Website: macys
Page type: receipt
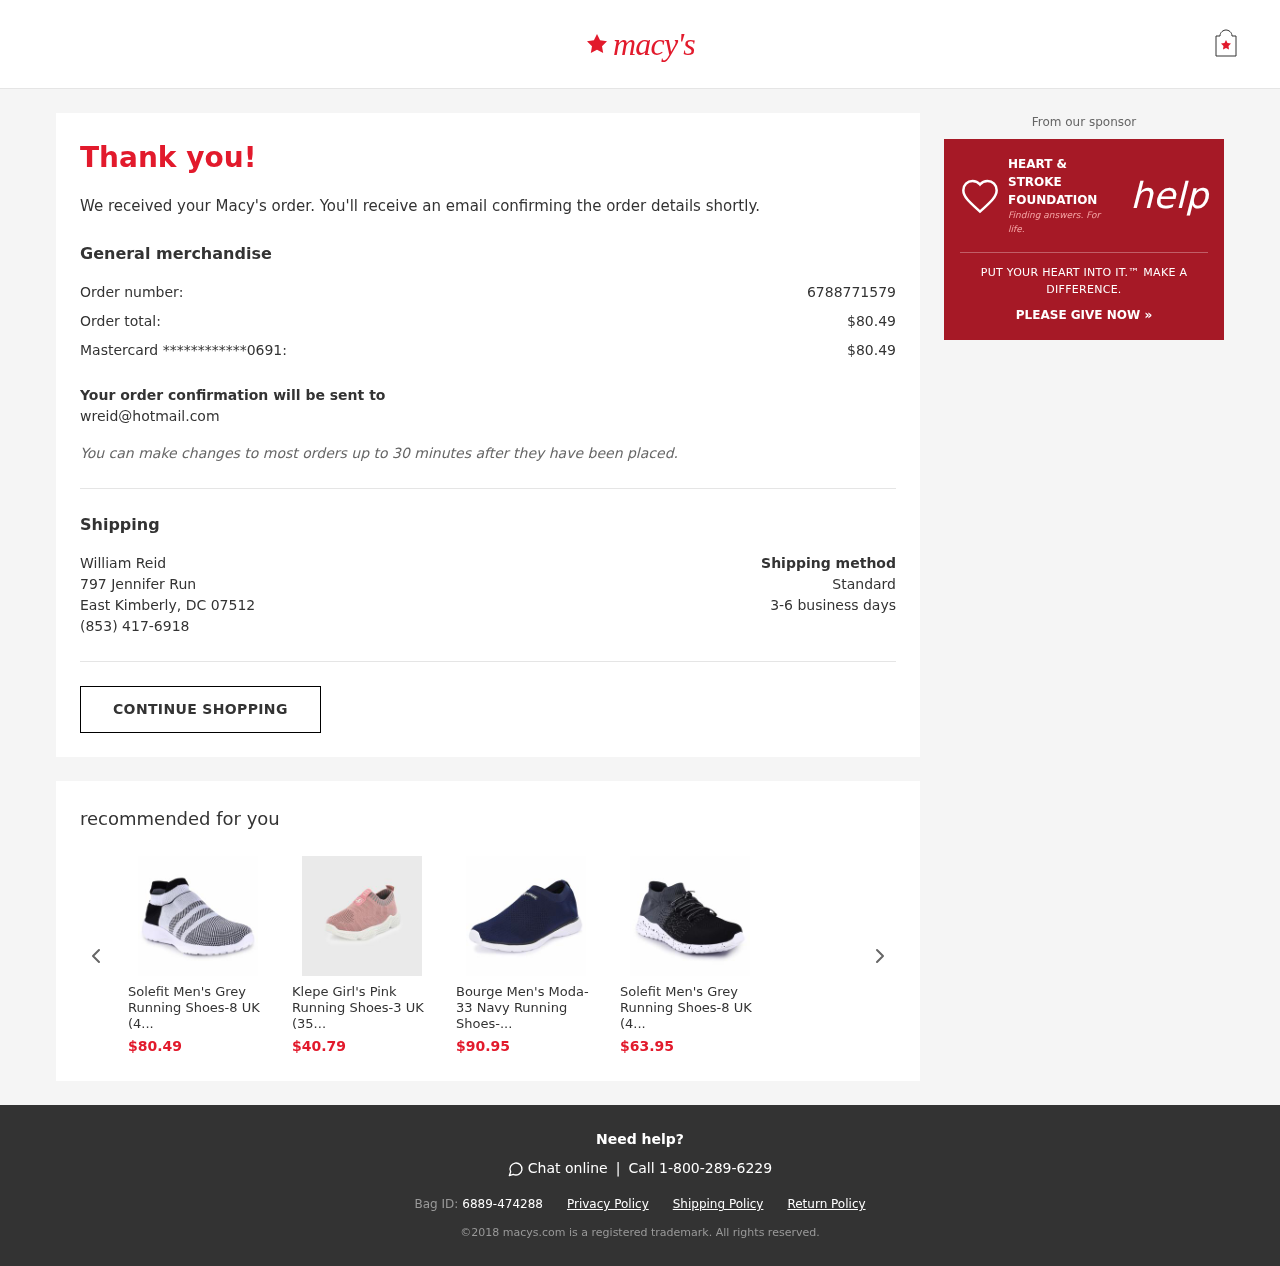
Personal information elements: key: PII_CARD_LAST4
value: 0691
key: PII_CARD_TYPE
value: Mastercard
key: PII_CITY_STATE_ZIP
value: East Kimberly, DC 07512
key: PII_EMAIL
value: wreid@hotmail.com
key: PII_FULLNAME
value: William Reid
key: PII_PHONE
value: (853) 417-6918
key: PII_STREET
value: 797 Jennifer Run
Product elements: key: PRODUCT1_PRICE
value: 80.49
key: PRODUCT1_NAME
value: Solefit Men's Grey Running Shoes-8 UK (4...
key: PRODUCT2_NAME
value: Klepe Girl's Pink Running Shoes-3 UK (35...
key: PRODUCT2_PRICE
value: $40.79
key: PRODUCT3_NAME
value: Bourge Men's Moda-33 Navy Running Shoes-...
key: PRODUCT3_PRICE
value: $90.95
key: PRODUCT4_NAME
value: Solefit Men's Grey Running Shoes-8 UK (4...
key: PRODUCT4_PRICE
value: $63.95
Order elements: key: ORDER_ID
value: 6788771579
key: ORDER_TOTAL
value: $80.49
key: ORDER_CARD_CHARGE
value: $80.49